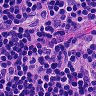
Metastatic tissue present: no